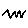
Label: zigzag